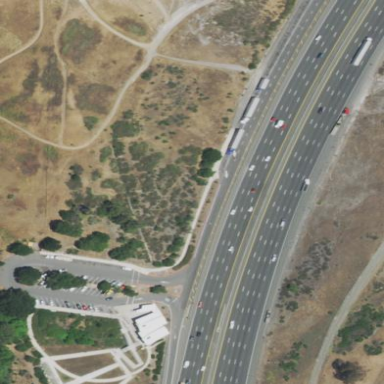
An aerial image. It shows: Rest area on the road with picnic tables.